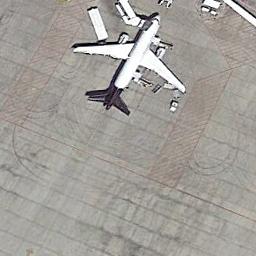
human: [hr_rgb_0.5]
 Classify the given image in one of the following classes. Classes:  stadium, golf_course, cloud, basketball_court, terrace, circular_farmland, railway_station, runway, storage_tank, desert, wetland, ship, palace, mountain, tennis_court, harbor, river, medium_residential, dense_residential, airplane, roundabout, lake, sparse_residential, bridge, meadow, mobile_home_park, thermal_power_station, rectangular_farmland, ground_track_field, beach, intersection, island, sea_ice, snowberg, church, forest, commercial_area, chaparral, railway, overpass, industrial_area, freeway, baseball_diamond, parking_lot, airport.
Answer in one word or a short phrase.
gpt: airplane